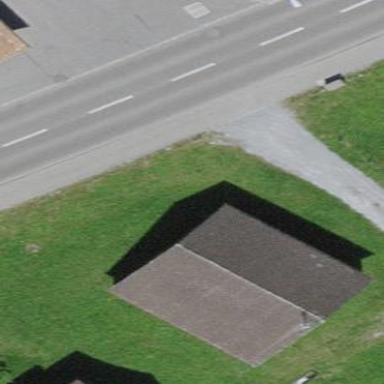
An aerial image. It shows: Barn.